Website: walmart
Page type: receipt
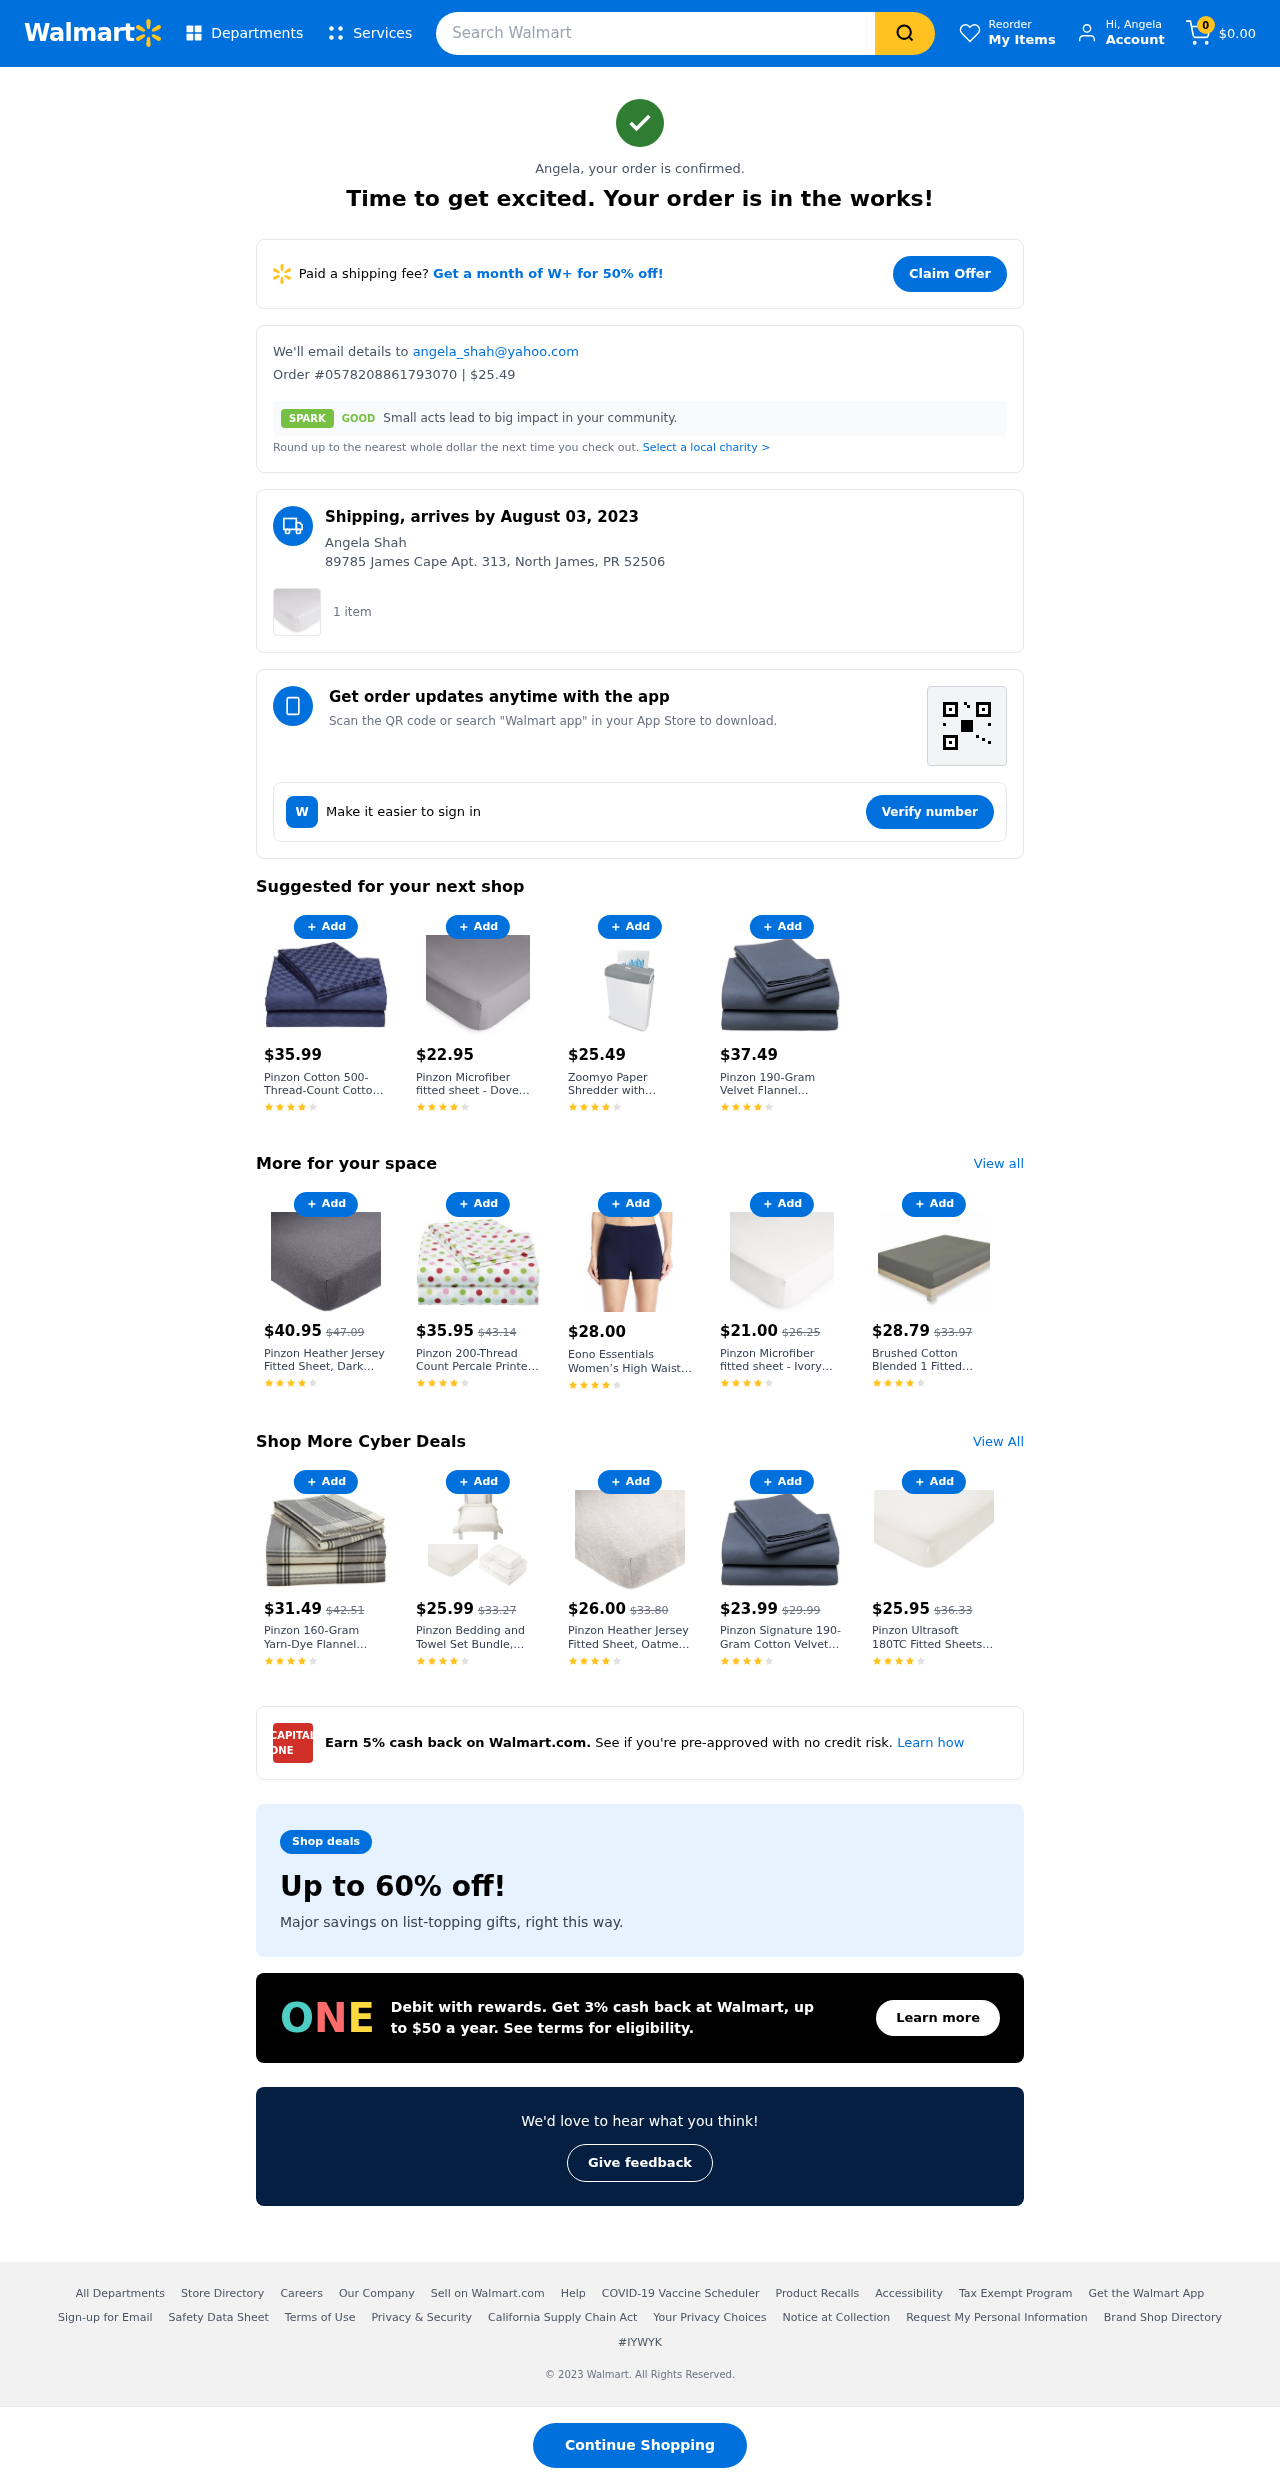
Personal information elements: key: PII_EMAIL
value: angela_shah@yahoo.com
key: PII_FIRSTNAME
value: Angela
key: PII_FULLNAME
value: Angela Shah
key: PII_ADDRESS
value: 89785 James Cape Apt. 313, North James, PR 52506
Product elements: key: PRODUCT10_NAME
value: Brushed Cotton Blended 1 Fitted Sheet Only, Dark Grey, Super King
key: PRODUCT10_PRICE
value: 28.79
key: PRODUCT11_NAME
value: Brushed Cotton Blended 1 Fitted Sheet Only, Blue, Double
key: PRODUCT11_PRICE
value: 35.95
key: PRODUCT12_NAME
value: Pinzon 160-Gram Yarn-Dye Flannel Sheet Set
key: PRODUCT12_PRICE
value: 31.49
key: PRODUCT13_NAME
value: Pinzon Bedding and Towel Set Bundle, Single - Ivory
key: PRODUCT13_PRICE
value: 25.99
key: PRODUCT14_NAME
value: Pinzon Heather Jersey Fitted Sheet, Oatmeal Heather, 140 x 200 x 20 cm
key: PRODUCT14_PRICE
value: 26
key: PRODUCT15_NAME
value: Pinzon Signature 190-Gram Cotton Velvet Flannel Queen Sheet Set, Nightshadow Blue
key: PRODUCT15_PRICE
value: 23.99
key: PRODUCT16_NAME
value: Pinzon Ultrasoft 180TC Fitted Sheets, Ivory 135 x 190 x 40 cm
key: PRODUCT16_PRICE
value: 25.95
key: PRODUCT17_NAME
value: Pinzon 160-Gram Solid Flannel Full Sheet Set, Olive
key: PRODUCT17_PRICE
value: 24.95
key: PRODUCT1_QUANTITY
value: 1
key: PRODUCT2_NAME
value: Pinzon Cotton 500-Thread-Count Cotton Lucia Checks Full Sheet Set, Lapis
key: PRODUCT2_PRICE
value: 35.99
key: PRODUCT3_NAME
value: Pinzon Microfiber fitted sheet - Dove Gray 140 x 190 x 30 cm
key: PRODUCT3_PRICE
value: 22.95
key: PRODUCT4_NAME
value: Zoomyo Paper Shredder with Collecting Container (Paper Shredder up to 10 Sheets DIN A4 at once, Pape
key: PRODUCT4_PRICE
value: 25.49
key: PRODUCT5_NAME
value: Pinzon 190-Gram Velvet Flannel California King Sheet Set, Nightshadow Blue
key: PRODUCT5_PRICE
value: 37.49
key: PRODUCT6_NAME
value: Pinzon Heather Jersey Fitted Sheet, Dark Gray Heather, 180 x 200 x 30 cm
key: PRODUCT6_PRICE
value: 40.95
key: PRODUCT7_NAME
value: Pinzon 200-Thread Count Percale Printed Kids Butterfly, Full Sheet Set, Dots
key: PRODUCT7_PRICE
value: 35.95
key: PRODUCT8_NAME
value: Eono Essentials Women’s High Waist Long Swimsuit Board Shorts/Beach Bottoms Dark-Blue
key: PRODUCT8_PRICE
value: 28
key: PRODUCT9_NAME
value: Pinzon Microfiber fitted sheet - Ivory 160 x 200 x 20 cm
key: PRODUCT9_PRICE
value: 21
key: PRODUCT6_ORIGINAL_PRICE
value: $47.09
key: PRODUCT7_ORIGINAL_PRICE
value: $43.14
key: PRODUCT9_ORIGINAL_PRICE
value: $26.25
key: PRODUCT10_ORIGINAL_PRICE
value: $33.97
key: PRODUCT11_ORIGINAL_PRICE
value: $43.86
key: PRODUCT12_ORIGINAL_PRICE
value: $42.51
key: PRODUCT13_ORIGINAL_PRICE
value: $33.27
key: PRODUCT14_ORIGINAL_PRICE
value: $33.80
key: PRODUCT15_ORIGINAL_PRICE
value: $29.99
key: PRODUCT16_ORIGINAL_PRICE
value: $36.33
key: PRODUCT17_ORIGINAL_PRICE
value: $32.93
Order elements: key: ORDER_NUM_ITEMS
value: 0
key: ORDER_TOTAL
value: $0.00
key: ORDER_ID
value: #0578208861793070
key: ORDER_TOTAL
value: $25.49
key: ORDER_DELIVERY_DATE
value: August 03, 2023
Search elements: key: HEADER_SEARCH
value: Search Walmart